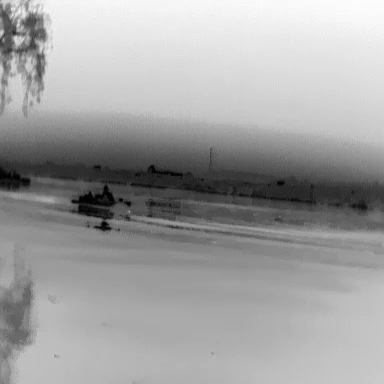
There is a warship in the infrared image.